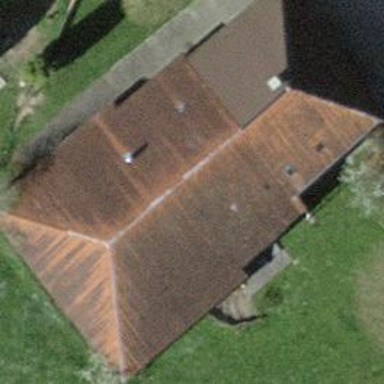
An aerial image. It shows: Farm building.